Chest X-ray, PA view. Patient: 59 years old, sex M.
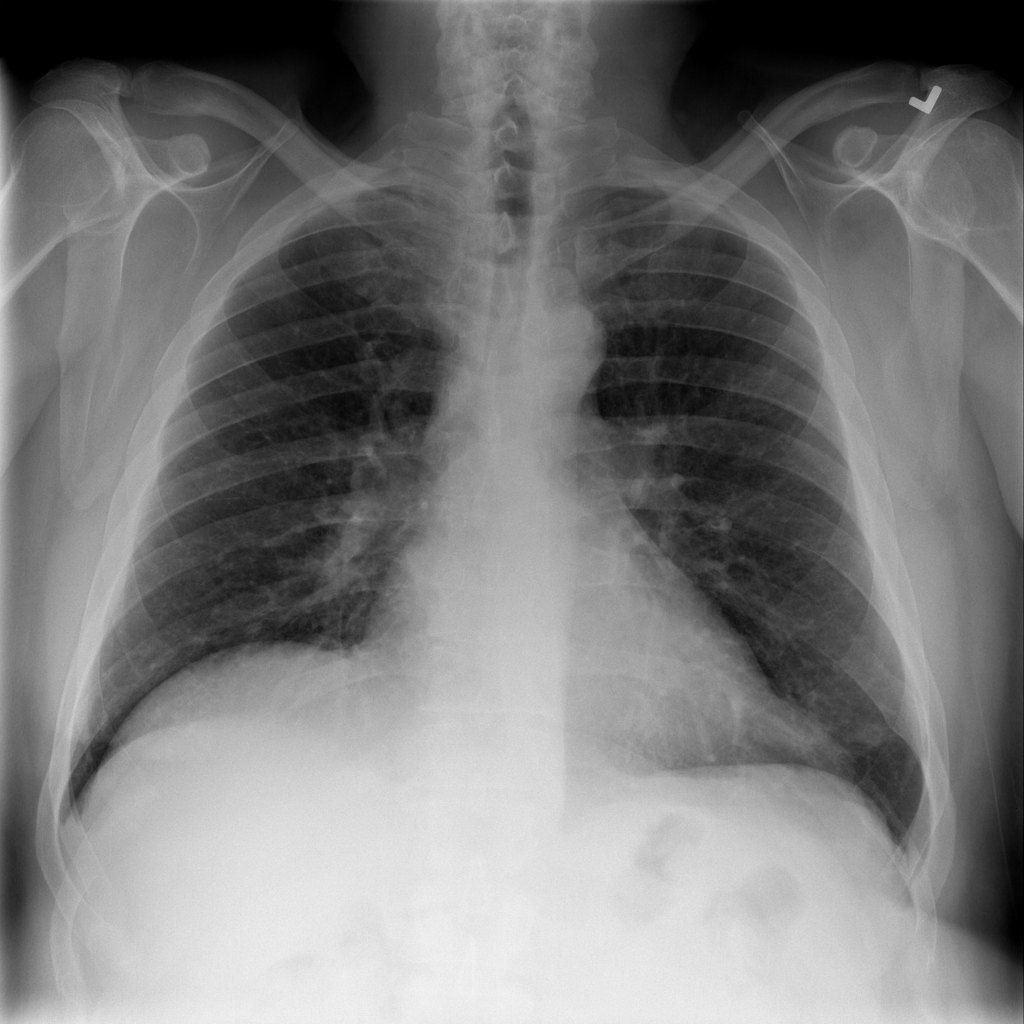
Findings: No Finding